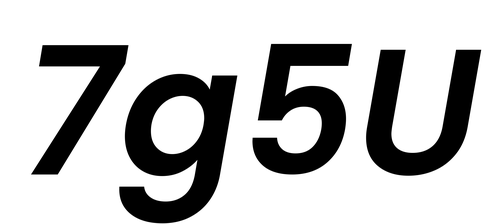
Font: Poppins-SemiBoldItalic